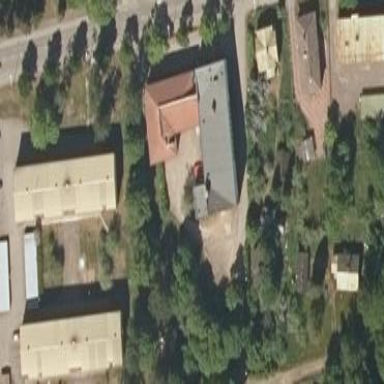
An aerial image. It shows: Community center building.